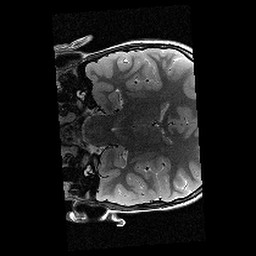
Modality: T2w
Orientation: coronal
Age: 9
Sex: female
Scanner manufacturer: siemens
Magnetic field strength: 3 T
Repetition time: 9.23 s
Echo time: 0.067 s